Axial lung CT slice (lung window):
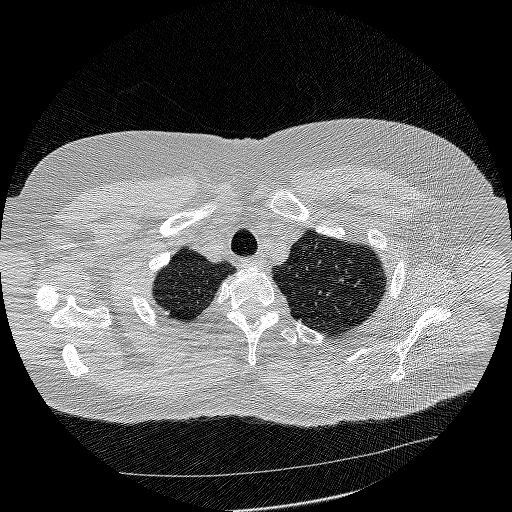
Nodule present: no